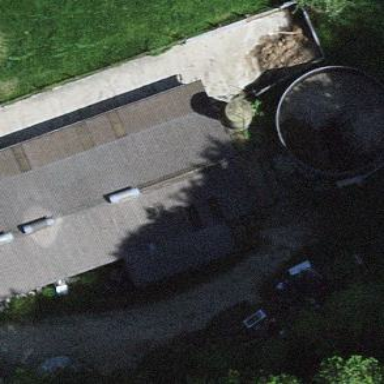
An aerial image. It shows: Farm auxiliary building.